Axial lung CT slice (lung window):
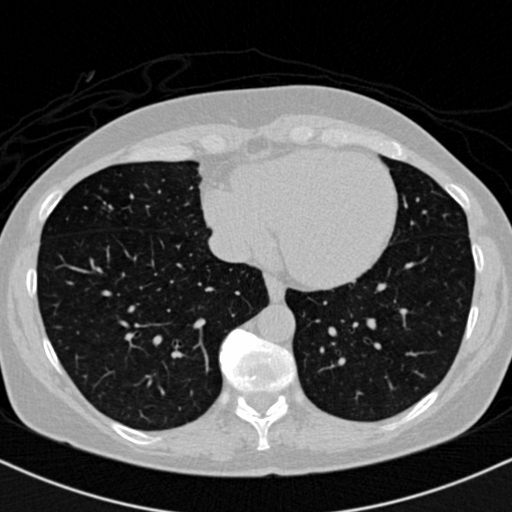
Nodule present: no